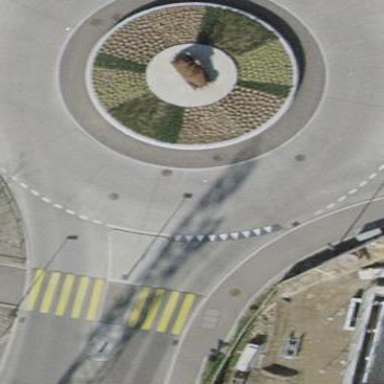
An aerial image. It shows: Concrete road at roundabout junction with separate sidewalks.